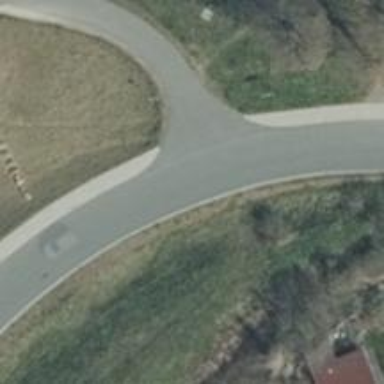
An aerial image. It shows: Asphalt cycleway.